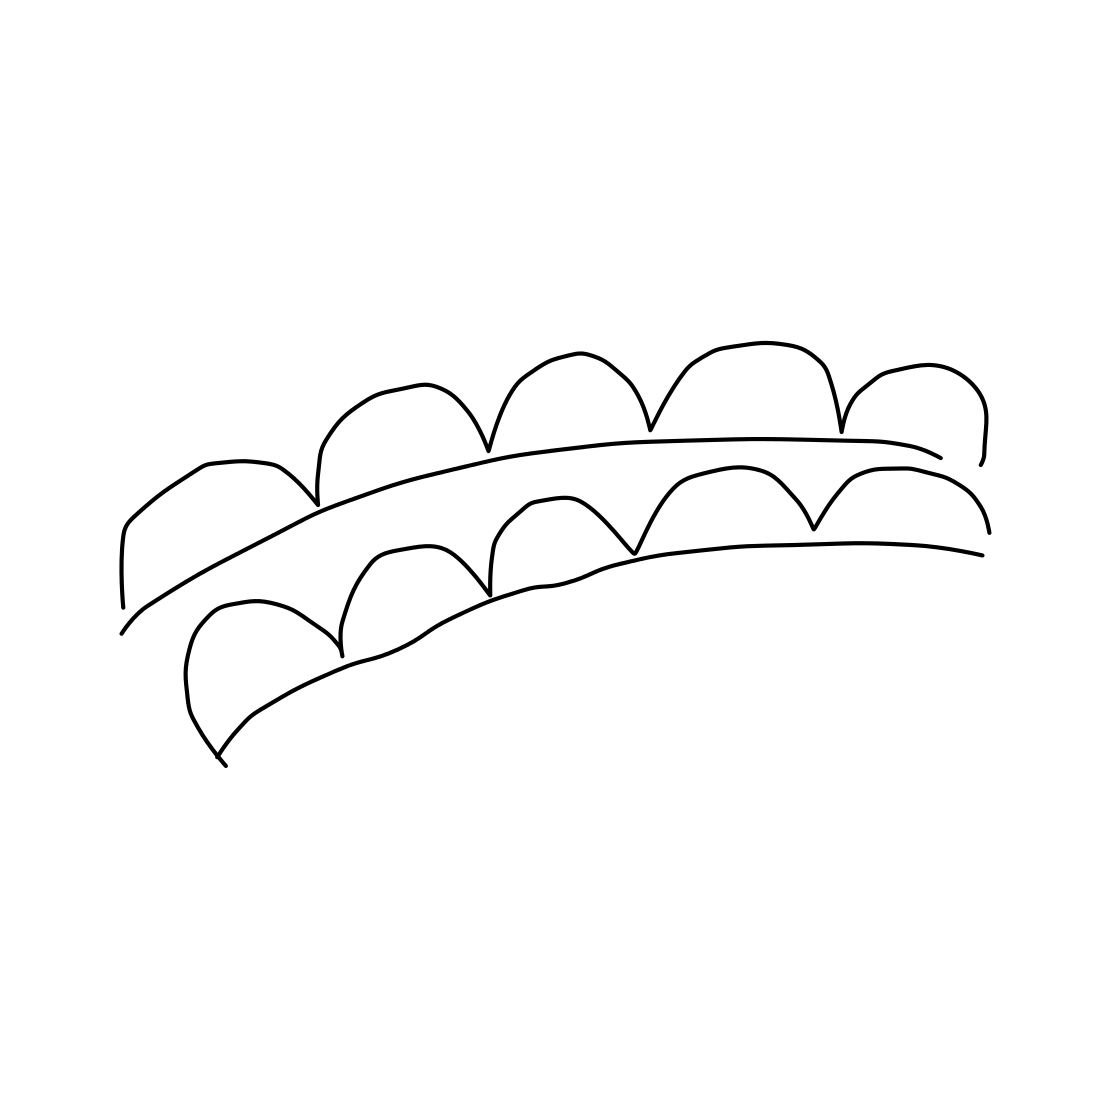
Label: bridge